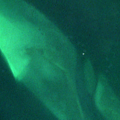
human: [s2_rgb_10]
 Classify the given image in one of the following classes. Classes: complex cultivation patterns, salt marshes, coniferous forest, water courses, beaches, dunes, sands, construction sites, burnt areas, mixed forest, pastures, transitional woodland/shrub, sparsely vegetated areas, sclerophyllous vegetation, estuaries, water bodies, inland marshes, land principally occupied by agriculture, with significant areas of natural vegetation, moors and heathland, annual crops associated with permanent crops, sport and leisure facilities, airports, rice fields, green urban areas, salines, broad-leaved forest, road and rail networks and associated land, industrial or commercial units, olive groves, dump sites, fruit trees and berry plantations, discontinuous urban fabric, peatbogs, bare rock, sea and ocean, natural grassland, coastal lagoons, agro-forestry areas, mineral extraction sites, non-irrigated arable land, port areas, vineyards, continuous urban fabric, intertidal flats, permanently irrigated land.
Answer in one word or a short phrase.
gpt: estuaries